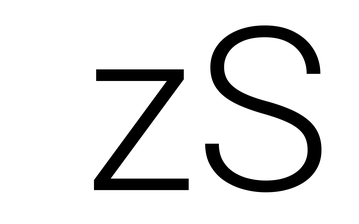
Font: Roboto_Light